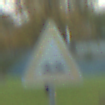
Verkehrszeichen: UnebeneFahrbahn
Umgebung: Outdoor, Urban
Tageszeit: MorningAfternoon
Wetter: PartlyCloudy
Licht: Natural
Jahreszeit: NotSpecified
Kontrast: LowContrast